Field crop: maize
Growth stage: 1
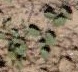
Species: convolvulus